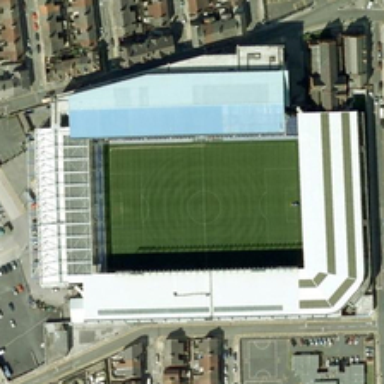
Many buildings are around a large stadium .